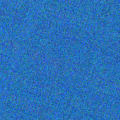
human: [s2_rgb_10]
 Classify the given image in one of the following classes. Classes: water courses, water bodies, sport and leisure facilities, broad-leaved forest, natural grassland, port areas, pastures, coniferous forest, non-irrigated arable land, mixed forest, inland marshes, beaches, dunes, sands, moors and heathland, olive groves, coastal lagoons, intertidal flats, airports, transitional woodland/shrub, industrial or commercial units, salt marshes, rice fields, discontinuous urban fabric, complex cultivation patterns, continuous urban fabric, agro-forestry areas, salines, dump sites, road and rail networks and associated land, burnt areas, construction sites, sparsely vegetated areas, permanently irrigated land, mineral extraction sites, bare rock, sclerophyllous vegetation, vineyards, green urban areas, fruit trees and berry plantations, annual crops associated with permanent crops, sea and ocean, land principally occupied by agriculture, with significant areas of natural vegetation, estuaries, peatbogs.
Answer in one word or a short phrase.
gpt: sea and ocean